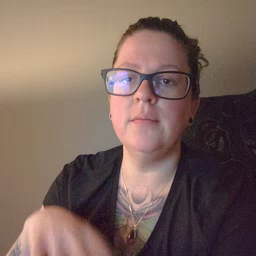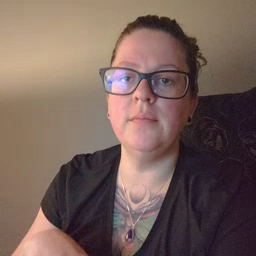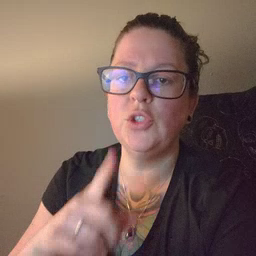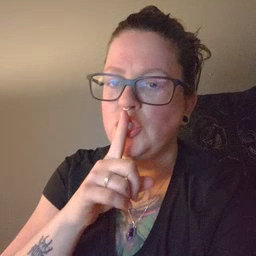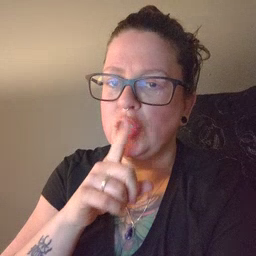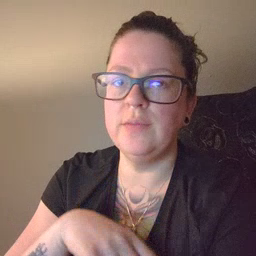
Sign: shhh